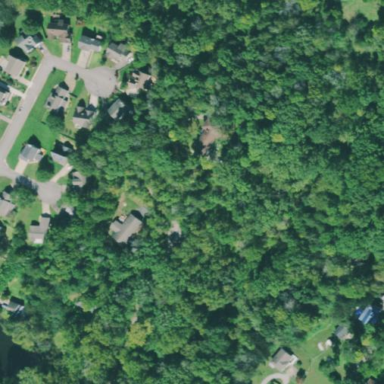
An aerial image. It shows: Beautiful woodland area.